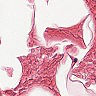
Metastatic tissue present: no